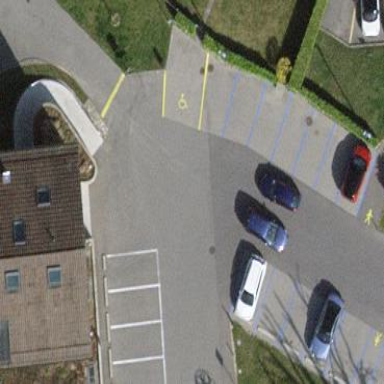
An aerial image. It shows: Street side parking area.